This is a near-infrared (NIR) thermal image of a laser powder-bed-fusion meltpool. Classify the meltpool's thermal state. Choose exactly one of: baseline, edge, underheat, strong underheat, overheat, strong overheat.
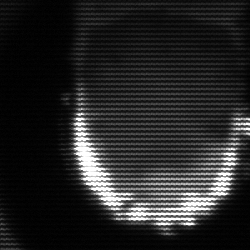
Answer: baseline